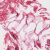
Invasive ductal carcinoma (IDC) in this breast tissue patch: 0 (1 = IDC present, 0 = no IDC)